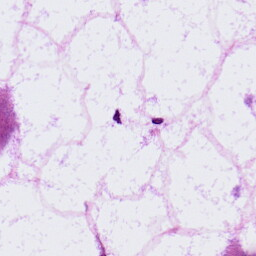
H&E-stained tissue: LymphNode